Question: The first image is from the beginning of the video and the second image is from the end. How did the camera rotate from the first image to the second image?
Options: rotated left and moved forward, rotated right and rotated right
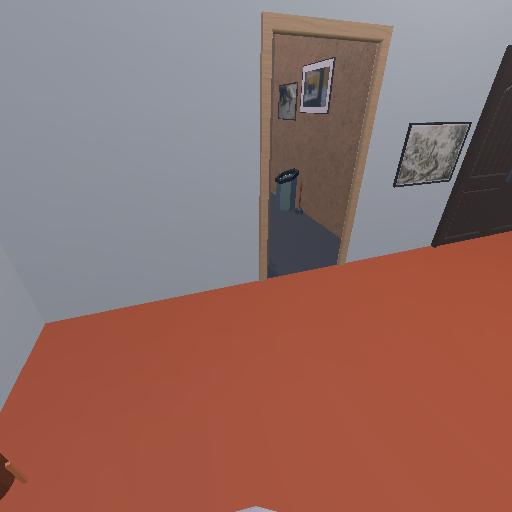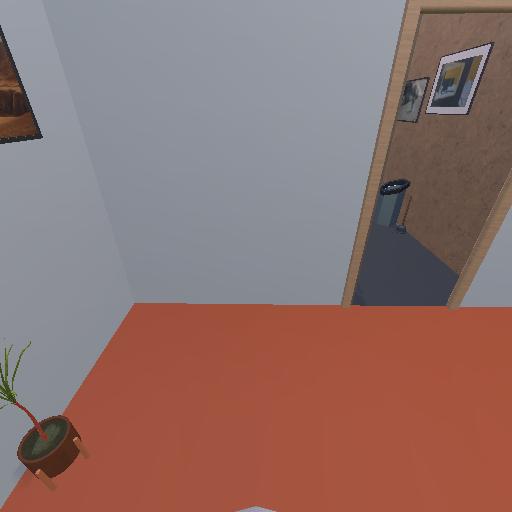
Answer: rotated left and moved forward